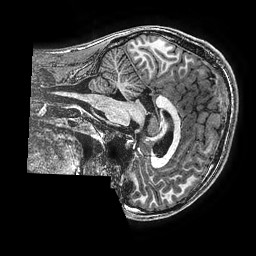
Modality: T1w
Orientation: sagittal
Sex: male
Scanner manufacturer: ge
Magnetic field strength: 3 T
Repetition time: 0.00766 s
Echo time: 0.003476 s